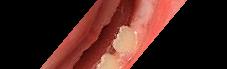
Condition: hypodontia